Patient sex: M
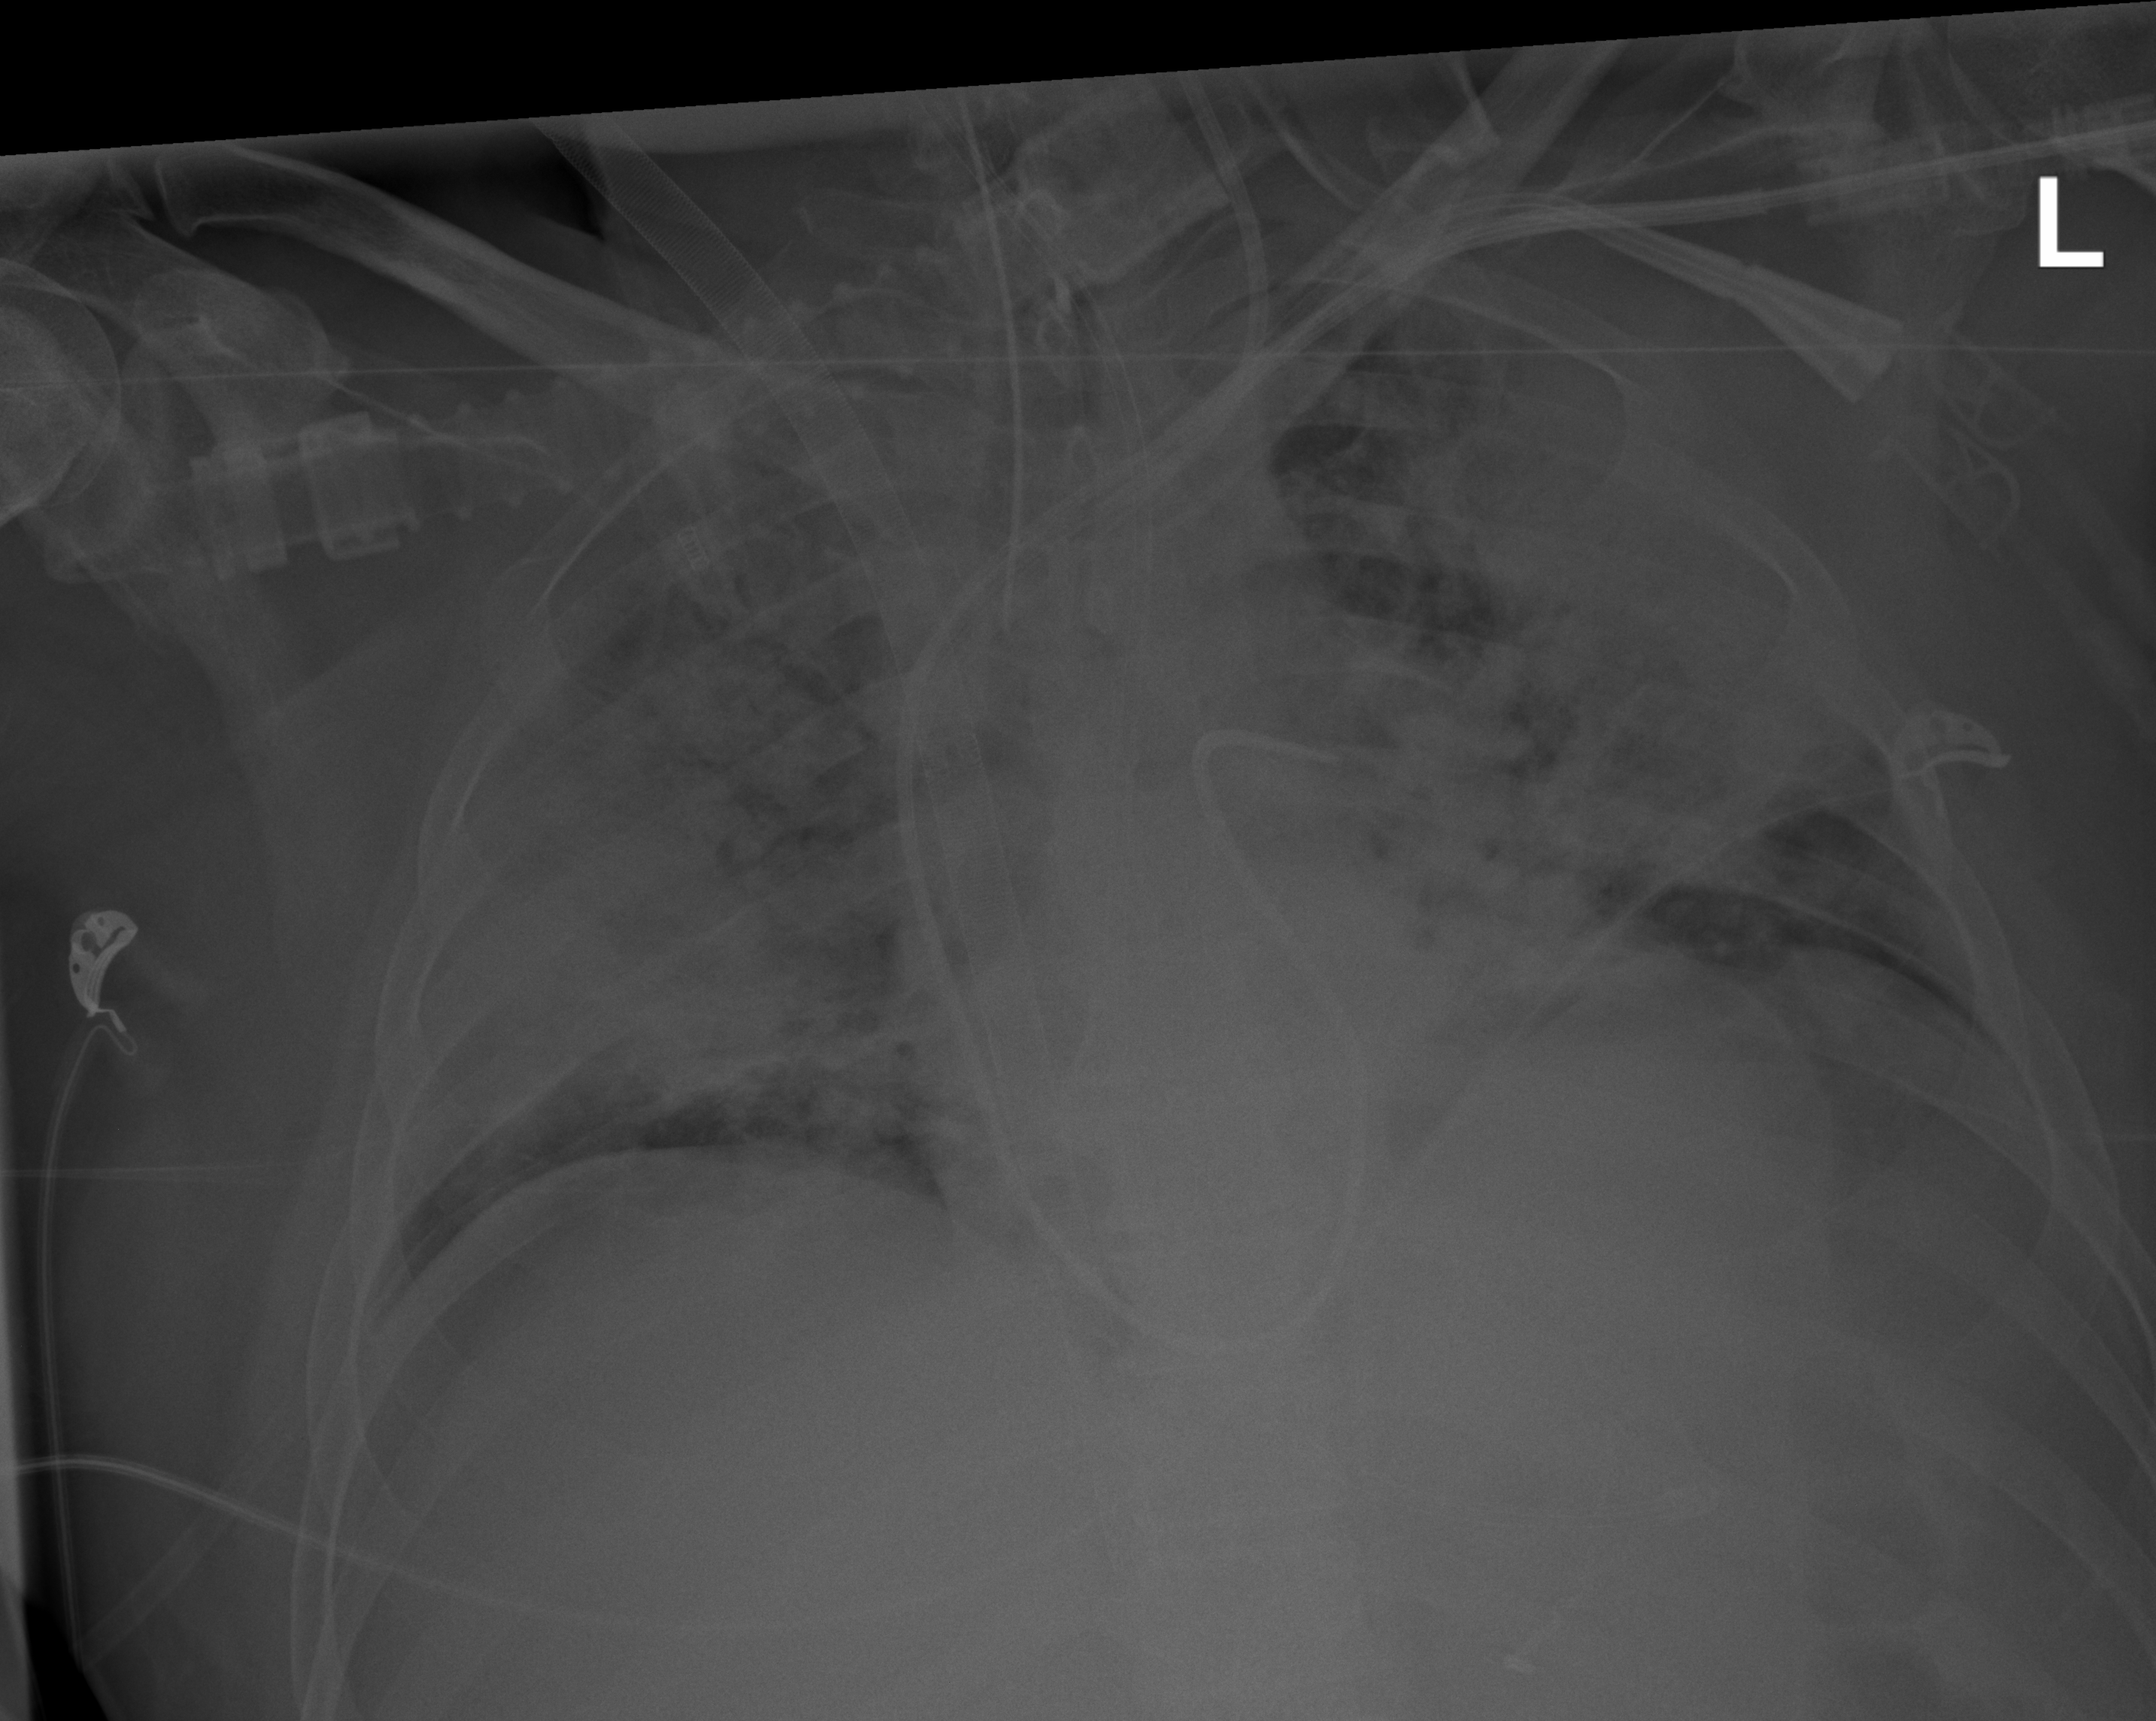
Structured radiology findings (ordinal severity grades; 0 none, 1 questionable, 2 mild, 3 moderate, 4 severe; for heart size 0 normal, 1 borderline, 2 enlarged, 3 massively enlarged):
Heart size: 2
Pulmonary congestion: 2
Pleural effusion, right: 0
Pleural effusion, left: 0
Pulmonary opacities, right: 4
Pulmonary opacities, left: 4
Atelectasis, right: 3
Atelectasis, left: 3